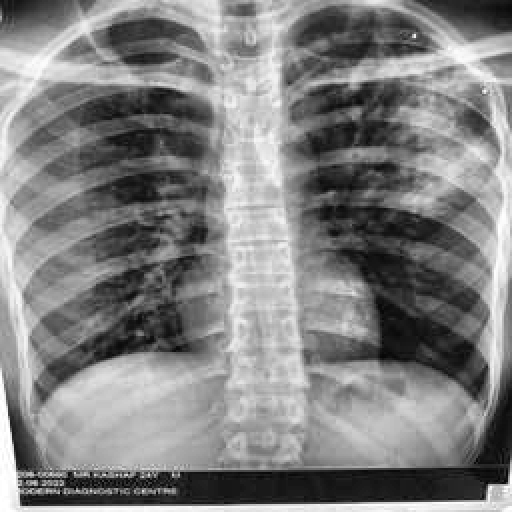
Finding: TUBERCULOSIS